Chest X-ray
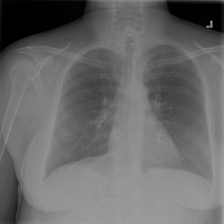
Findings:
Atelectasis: negative
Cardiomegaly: negative
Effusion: negative
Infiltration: negative
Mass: negative
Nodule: negative
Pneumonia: negative
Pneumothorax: negative
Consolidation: negative
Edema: negative
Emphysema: negative
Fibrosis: negative
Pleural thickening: negative
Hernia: negative